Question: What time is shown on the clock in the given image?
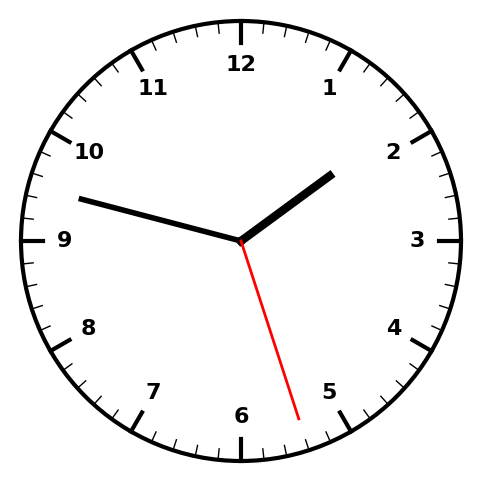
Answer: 01:47:27